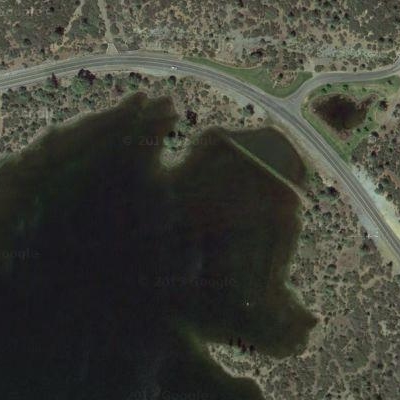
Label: dRiverLake